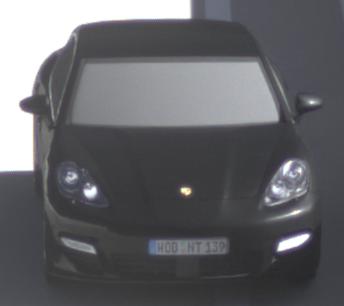
Make: Porsche
Model: Panamera
Detailed model: Panamera (970)
Model produced from: 2010/05
Model produced until: 2013/04
Doors: 5
Color: black
Road condition: dry road
Daytime: morning or afternoon
Contrast: high contrast